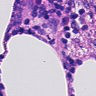
Metastatic tissue present: no